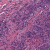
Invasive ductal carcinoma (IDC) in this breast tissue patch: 1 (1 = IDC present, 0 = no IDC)